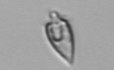
Label: Oxytoxum